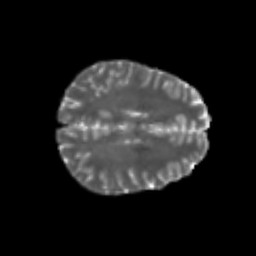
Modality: T2w
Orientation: axial
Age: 26
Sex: female
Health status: healthy
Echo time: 0.074 s